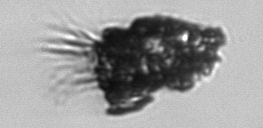
Label: Tintinnopsis